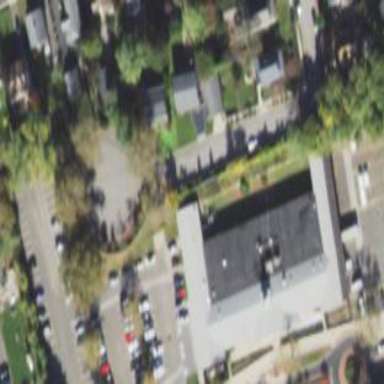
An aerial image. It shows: Commercial building housing post office.